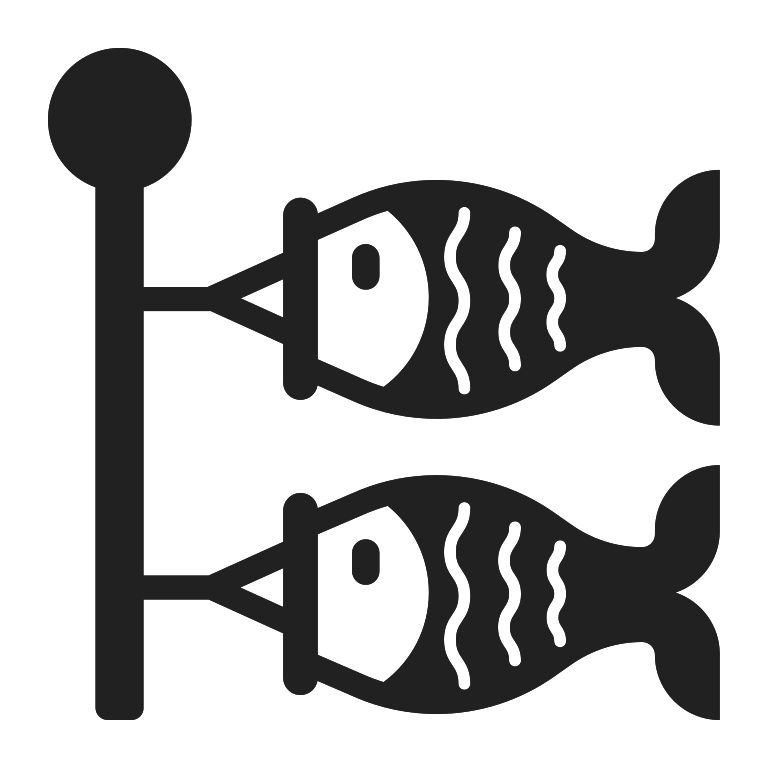
carp streamer high contrast